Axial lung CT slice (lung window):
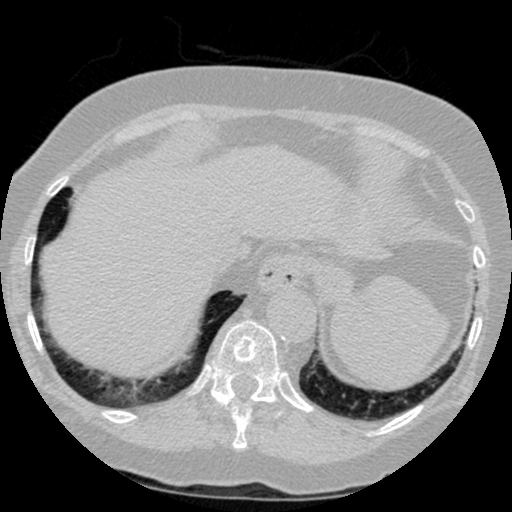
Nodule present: no